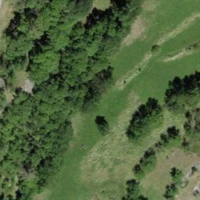
EUNIS habitat code: 31
Species observed at this site:
Trifolium arvense